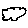
Label: cloud